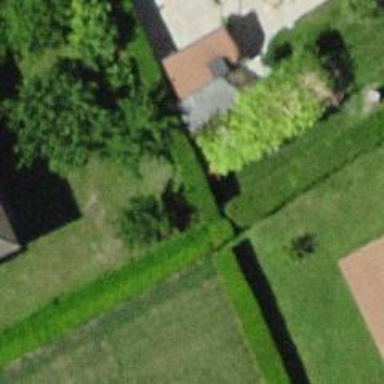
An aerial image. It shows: Hedge acting as barrier.